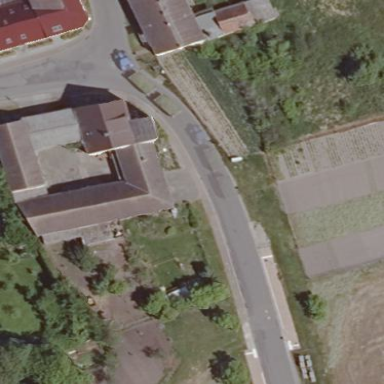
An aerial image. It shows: Simple and straightforward house.